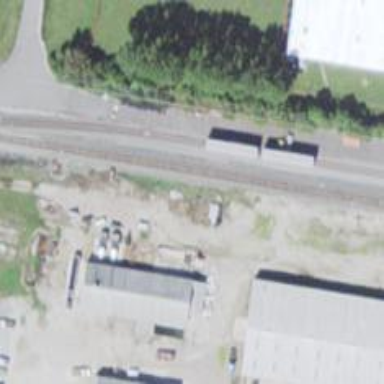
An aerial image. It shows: Railway siding with rails.